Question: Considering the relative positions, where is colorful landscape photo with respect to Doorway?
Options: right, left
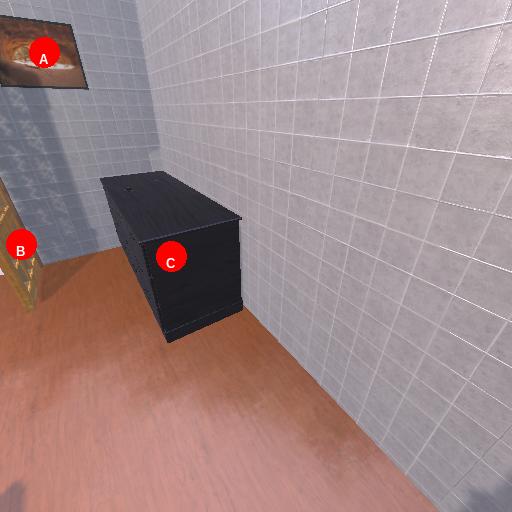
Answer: right